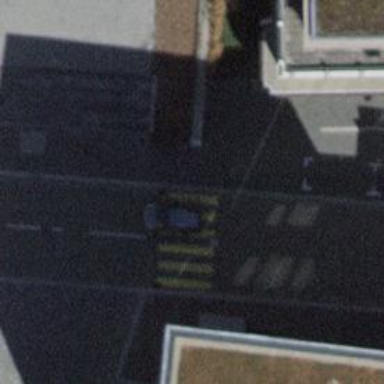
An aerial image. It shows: Uncontrolled footway crossing with markings.